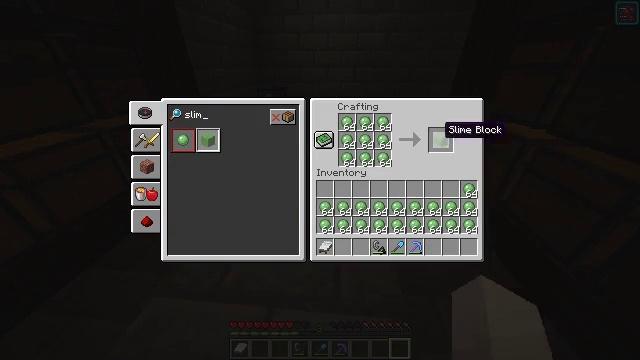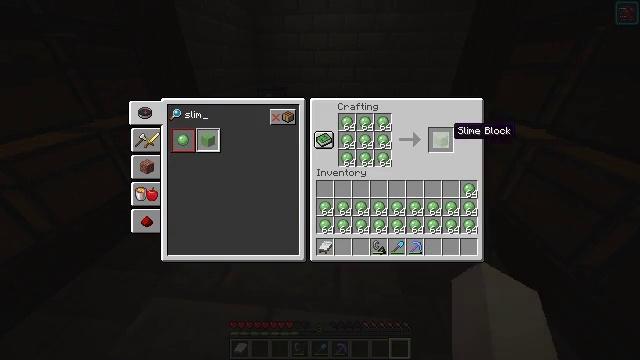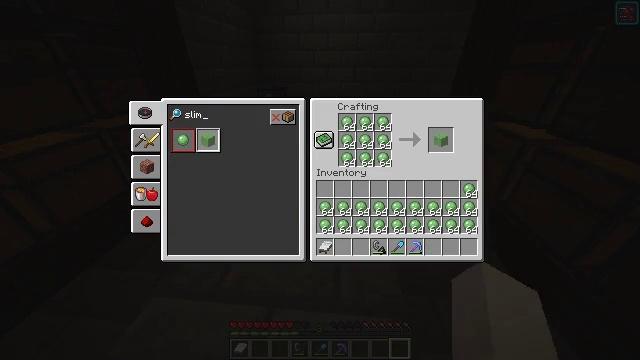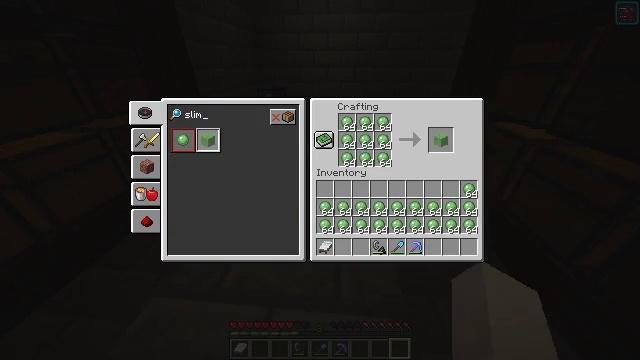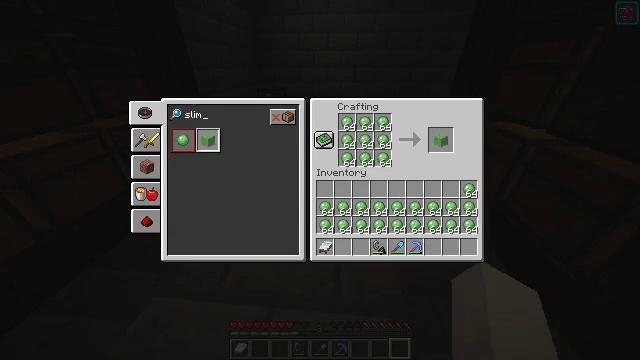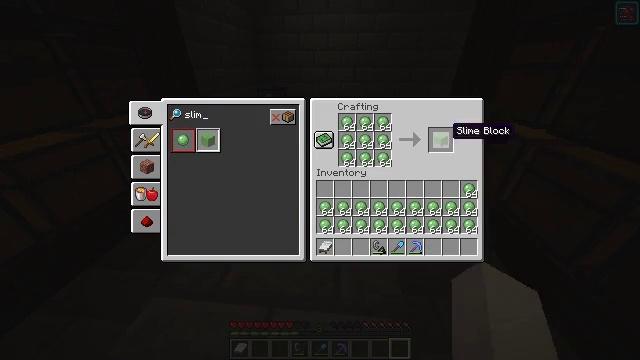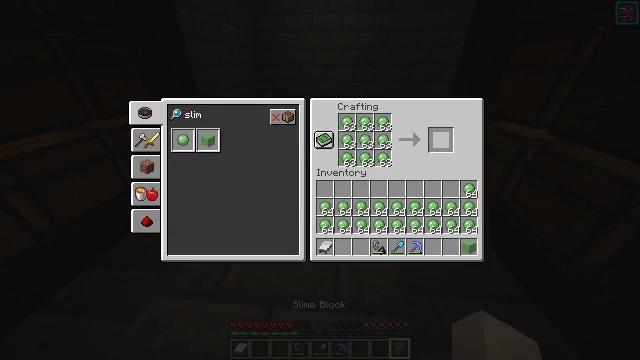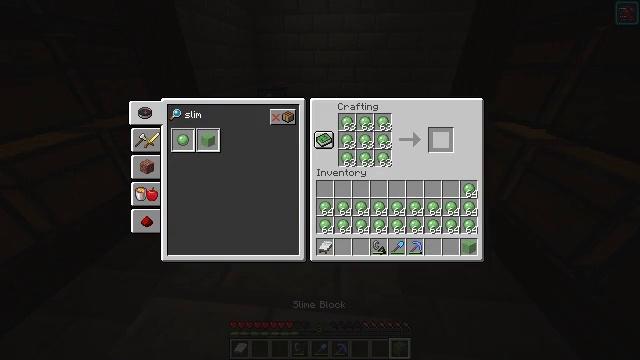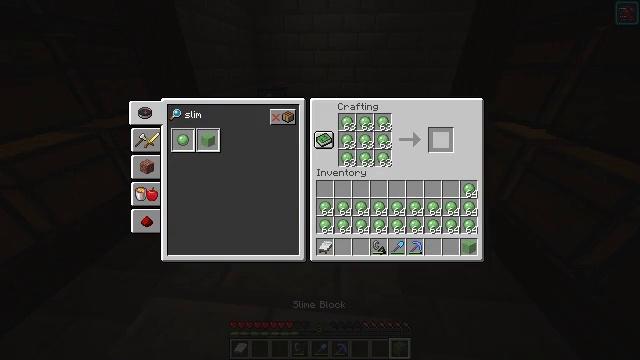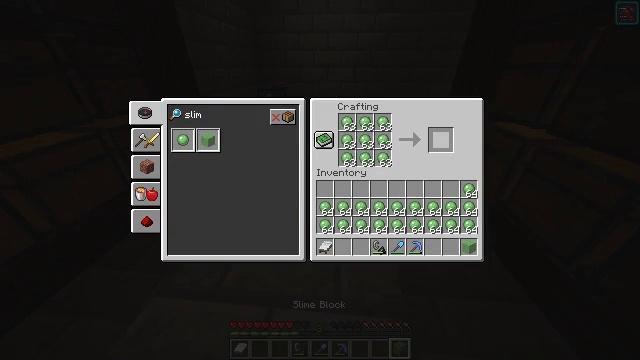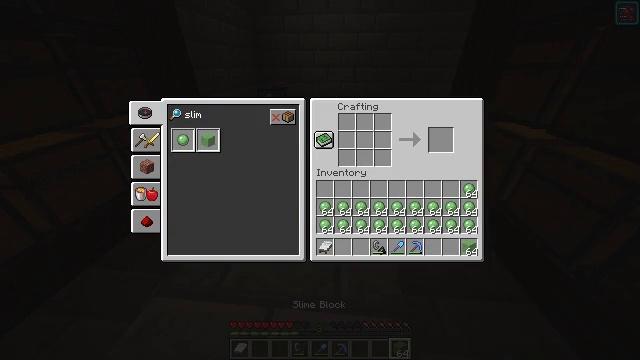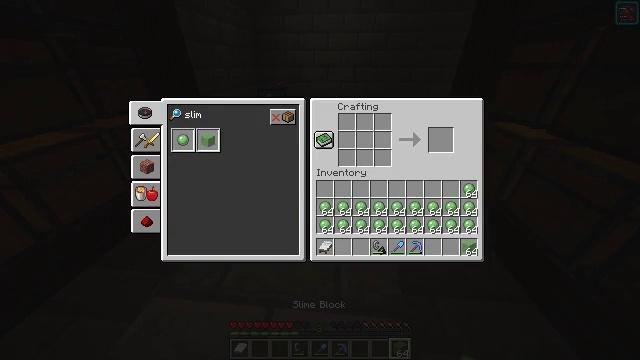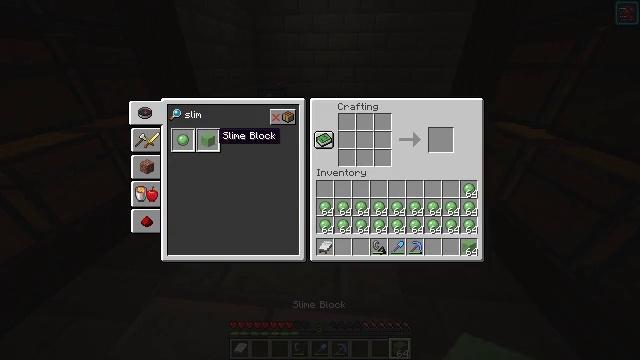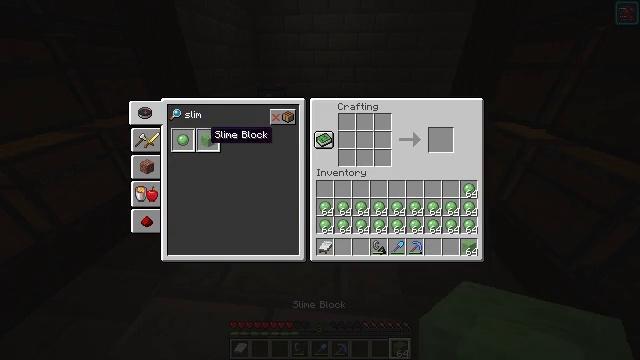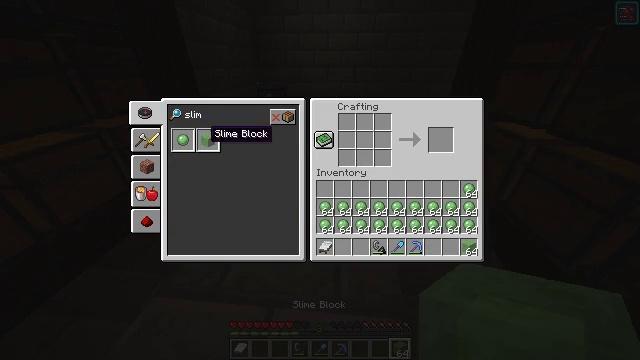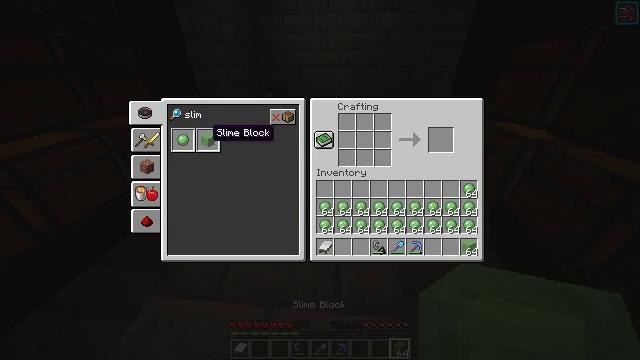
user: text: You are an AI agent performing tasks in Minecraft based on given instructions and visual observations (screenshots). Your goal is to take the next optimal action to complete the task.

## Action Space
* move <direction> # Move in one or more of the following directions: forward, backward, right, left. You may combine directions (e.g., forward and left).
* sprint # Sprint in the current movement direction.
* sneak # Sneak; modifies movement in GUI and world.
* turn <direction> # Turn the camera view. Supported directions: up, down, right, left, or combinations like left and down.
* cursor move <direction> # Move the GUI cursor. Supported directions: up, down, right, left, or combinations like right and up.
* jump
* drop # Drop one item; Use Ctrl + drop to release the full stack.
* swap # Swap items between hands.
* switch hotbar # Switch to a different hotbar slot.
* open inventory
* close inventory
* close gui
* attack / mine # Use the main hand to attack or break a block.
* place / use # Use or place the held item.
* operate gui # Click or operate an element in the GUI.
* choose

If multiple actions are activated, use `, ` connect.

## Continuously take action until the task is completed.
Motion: motion action
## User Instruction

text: Interact with the crafting table to create a slime block.
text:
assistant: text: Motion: sneak, cursor move right
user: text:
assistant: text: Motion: sneak
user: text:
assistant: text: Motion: sneak
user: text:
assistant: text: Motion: sneak
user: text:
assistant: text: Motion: sneak
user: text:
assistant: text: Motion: sneak, operate gui
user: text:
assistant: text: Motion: sneak, operate gui
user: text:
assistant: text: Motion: sneak
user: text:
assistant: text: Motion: sneak, cursor move left
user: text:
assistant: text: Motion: sneak, cursor move left
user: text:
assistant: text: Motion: sneak, cursor move left
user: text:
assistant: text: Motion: sneak, cursor move left
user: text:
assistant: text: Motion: sneak, cursor move left
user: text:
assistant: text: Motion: sneak
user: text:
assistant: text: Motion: sneak
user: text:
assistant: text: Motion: sneak, operate gui
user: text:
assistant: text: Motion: sneak, operate gui
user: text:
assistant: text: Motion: sneak, cursor move right
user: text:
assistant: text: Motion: sneak, cursor move right
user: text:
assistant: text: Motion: sneak, cursor move right
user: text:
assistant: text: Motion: sneak, cursor move right
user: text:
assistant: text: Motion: sneak
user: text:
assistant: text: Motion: sneak
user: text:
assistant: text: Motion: sneak
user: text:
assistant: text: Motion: sneak
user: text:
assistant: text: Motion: sneak
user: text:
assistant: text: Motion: sneak, operate gui
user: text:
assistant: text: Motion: sneak, operate gui
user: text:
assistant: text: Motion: sneak
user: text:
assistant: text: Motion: sneak, cursor move left